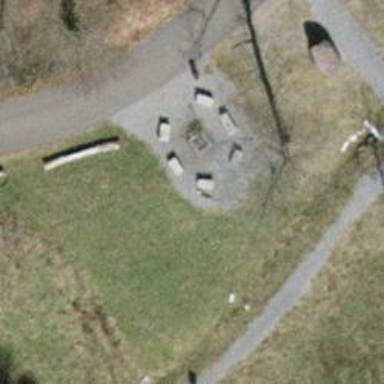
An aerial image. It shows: Bench for seating.